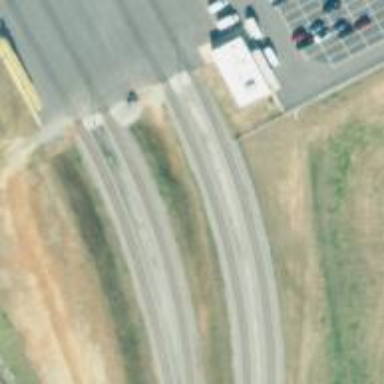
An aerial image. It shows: Rail spur service.